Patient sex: M
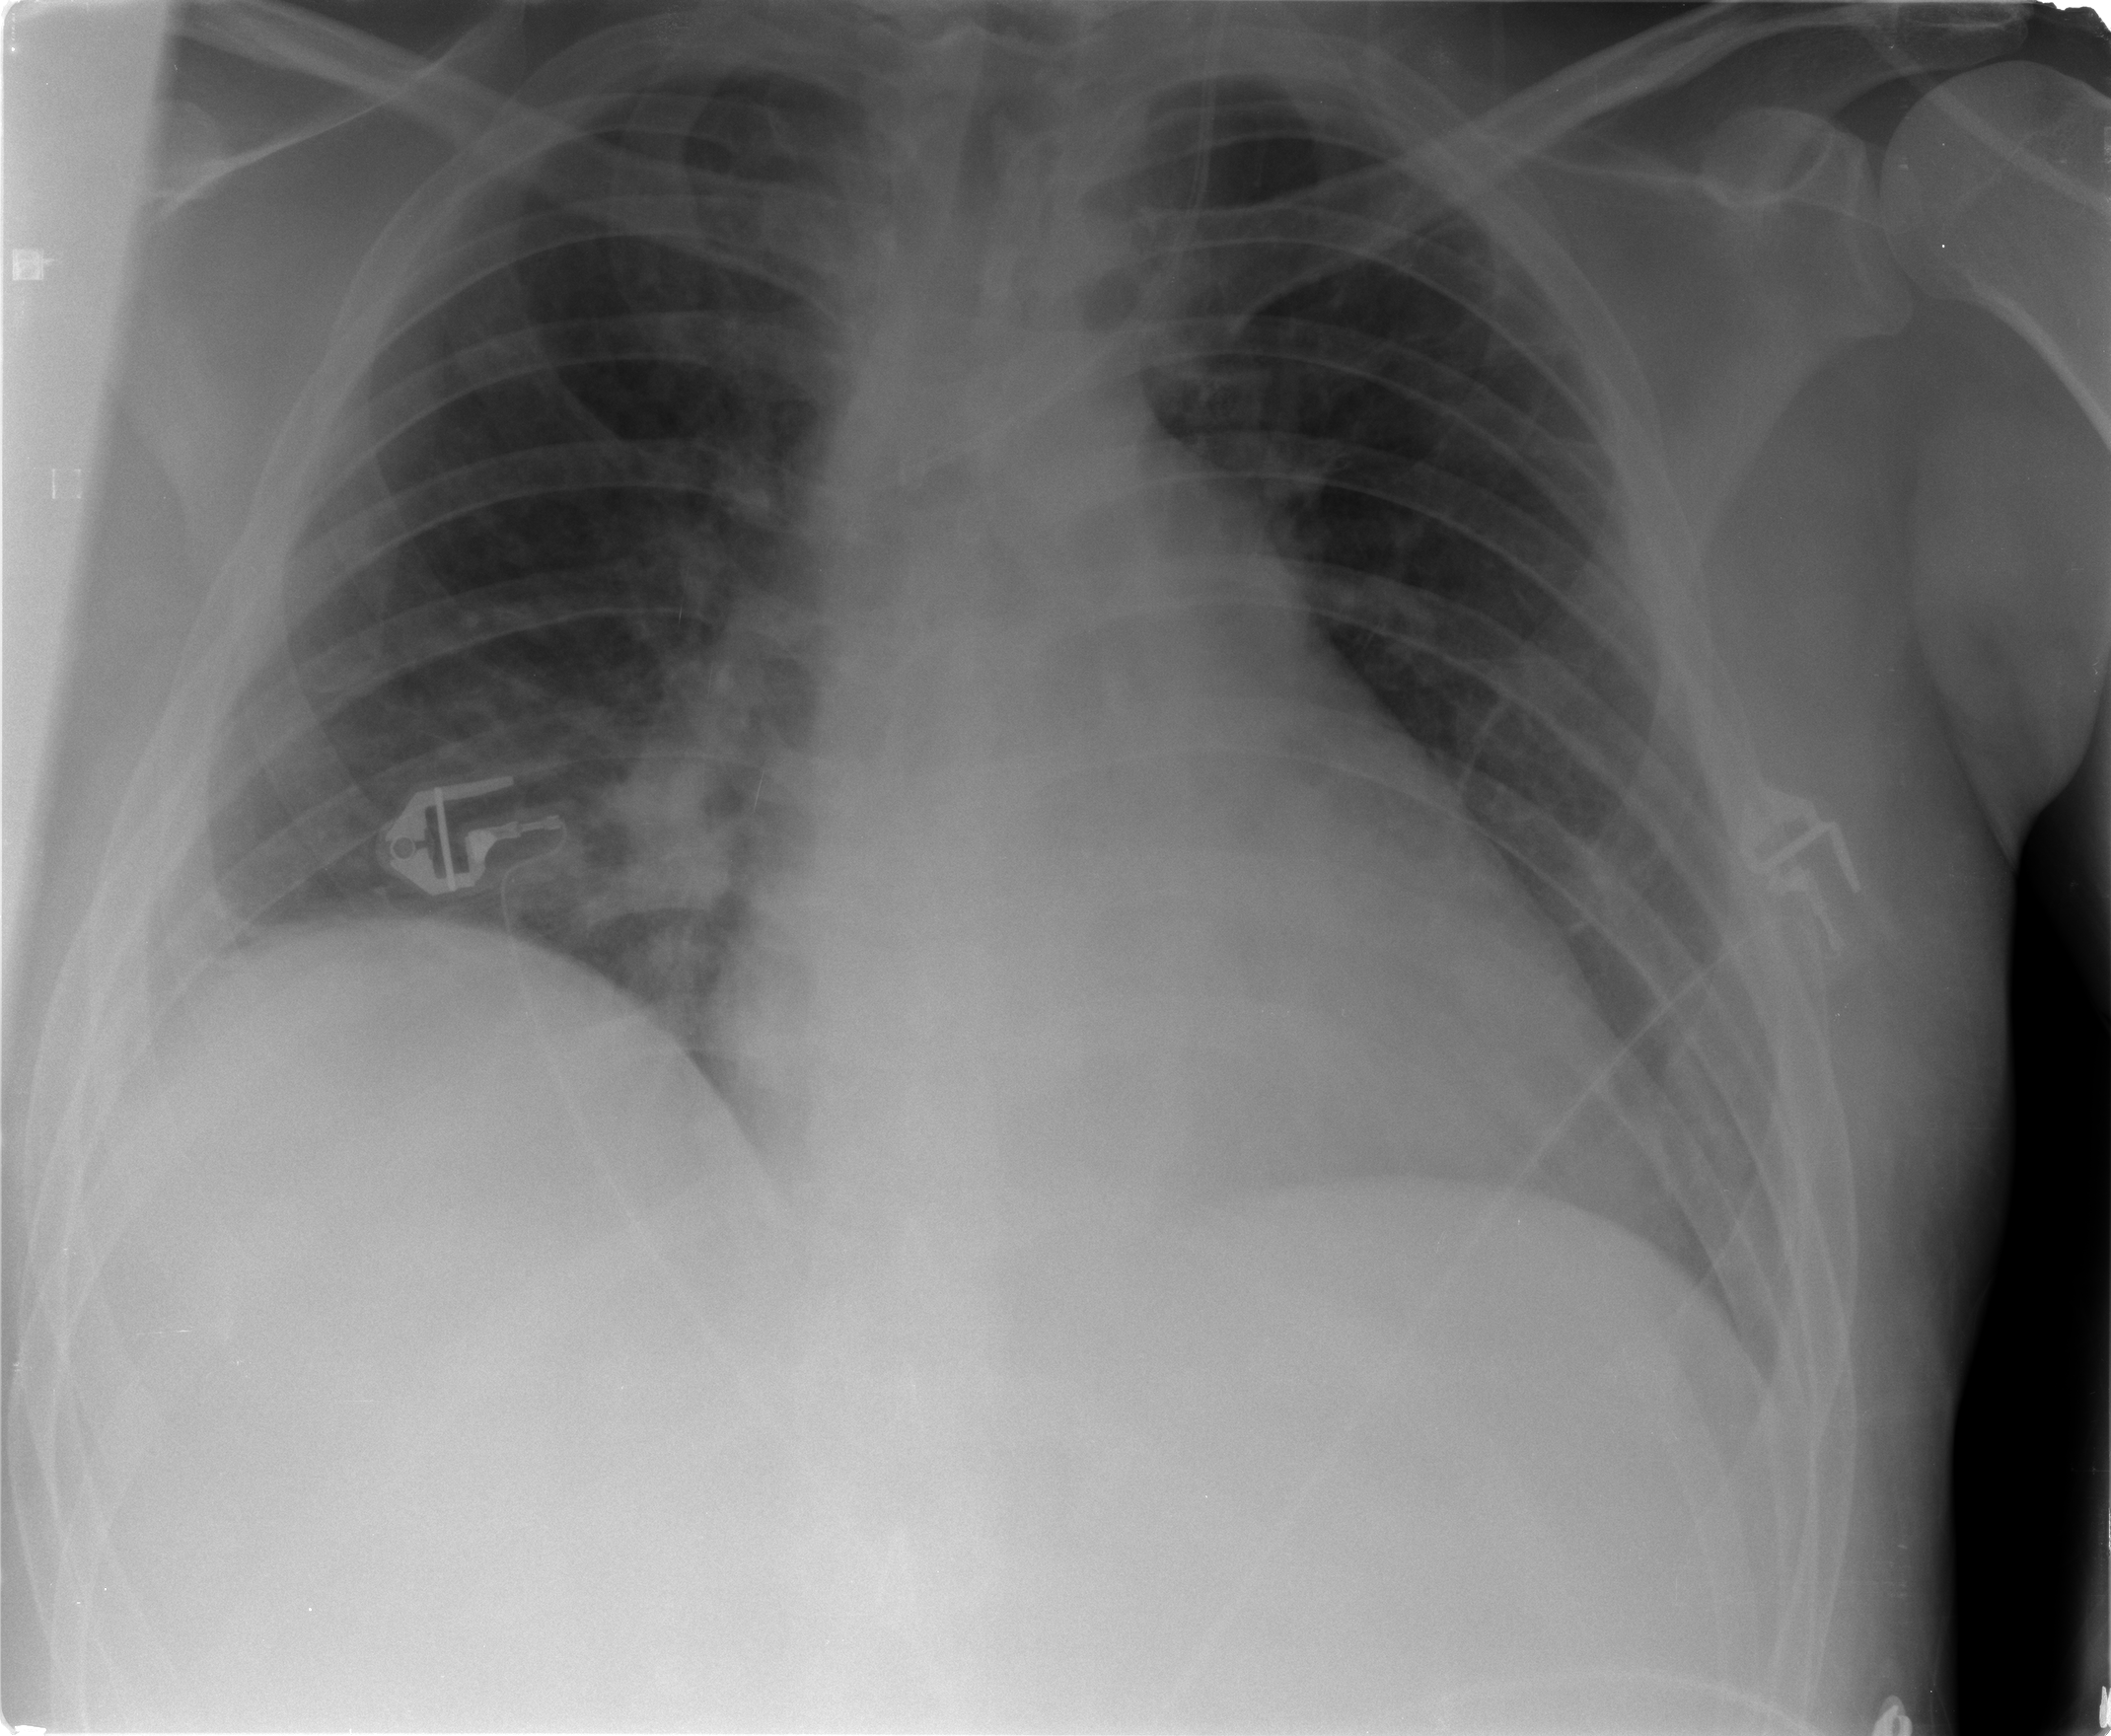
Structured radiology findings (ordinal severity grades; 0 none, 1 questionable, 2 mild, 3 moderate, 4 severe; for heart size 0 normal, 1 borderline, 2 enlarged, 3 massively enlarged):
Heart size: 2
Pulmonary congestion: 1
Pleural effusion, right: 1
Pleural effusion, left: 1
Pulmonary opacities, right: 1
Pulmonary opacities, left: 0
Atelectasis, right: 2
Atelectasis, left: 2